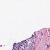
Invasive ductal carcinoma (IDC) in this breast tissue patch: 0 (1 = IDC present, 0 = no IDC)